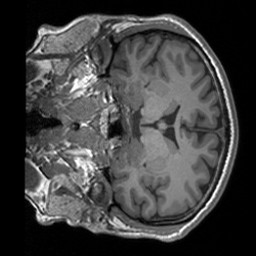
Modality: T1w
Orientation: coronal
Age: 31
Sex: male
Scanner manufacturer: siemens
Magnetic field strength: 3 T
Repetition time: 1.9 s
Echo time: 0.00252 s